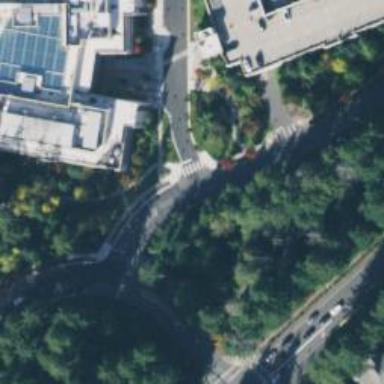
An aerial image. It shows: Path for pedestrians.